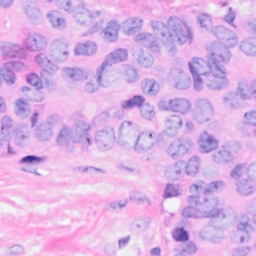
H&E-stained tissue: Breast